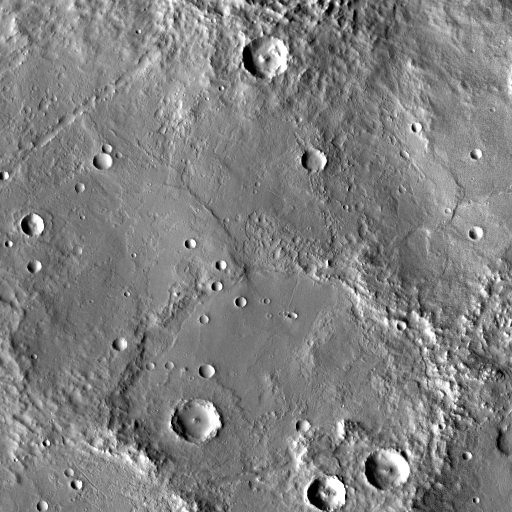
Crater classes present: Background, Other, Layered, Buried, Secondary